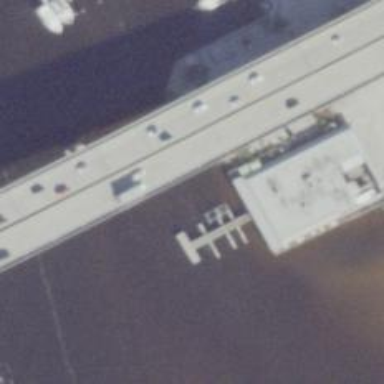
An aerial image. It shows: Pier under bridge.